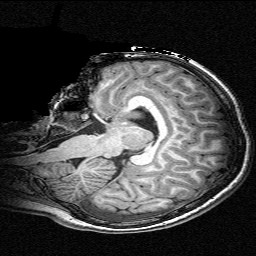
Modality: T1w
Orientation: sagittal
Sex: female
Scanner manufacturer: siemens
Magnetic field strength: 3 T
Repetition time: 2.3 s
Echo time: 0.00336 s